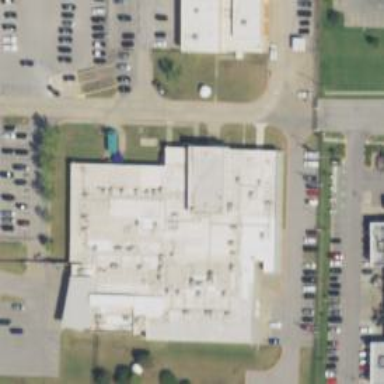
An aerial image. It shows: Police building.